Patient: sex M, age 49
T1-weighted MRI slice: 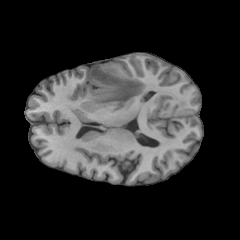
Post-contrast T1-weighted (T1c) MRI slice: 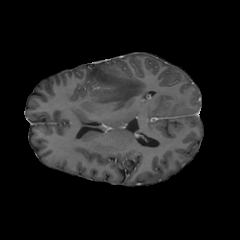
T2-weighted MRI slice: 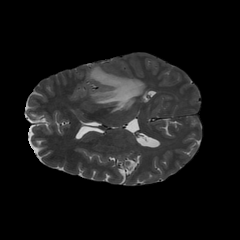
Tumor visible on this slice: yes
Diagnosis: Glioblastoma, IDH-wildtype
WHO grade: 4